Interaction volume radius: 10 \u00c5
Interaction volume height: 40 \u00c5
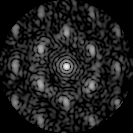
Disorder parameter: 0.5558